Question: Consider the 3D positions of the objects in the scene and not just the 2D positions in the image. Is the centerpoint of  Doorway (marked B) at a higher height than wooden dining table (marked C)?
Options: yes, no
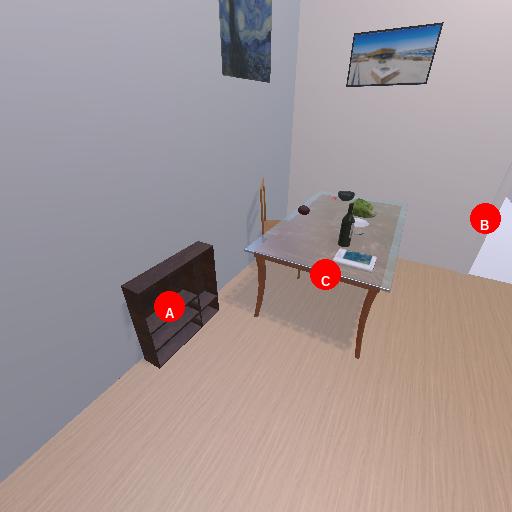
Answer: yes